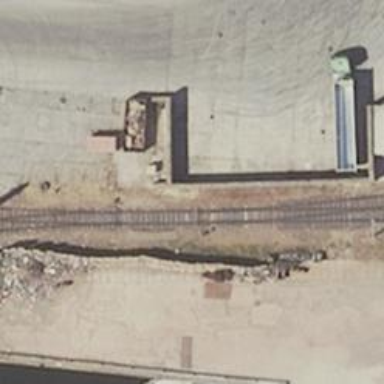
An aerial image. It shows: Railway switch.